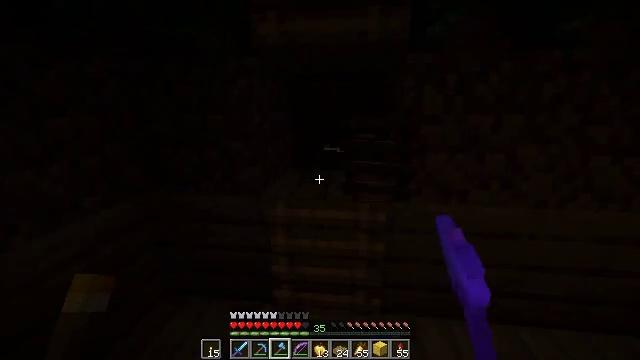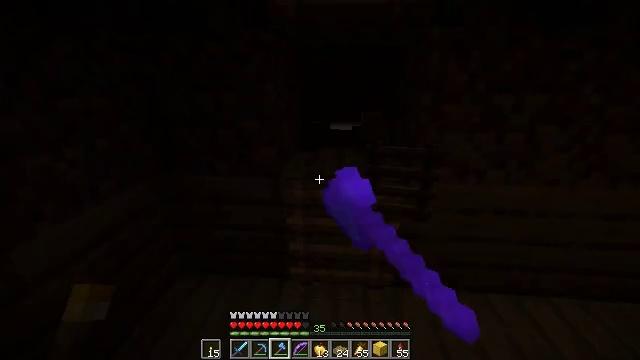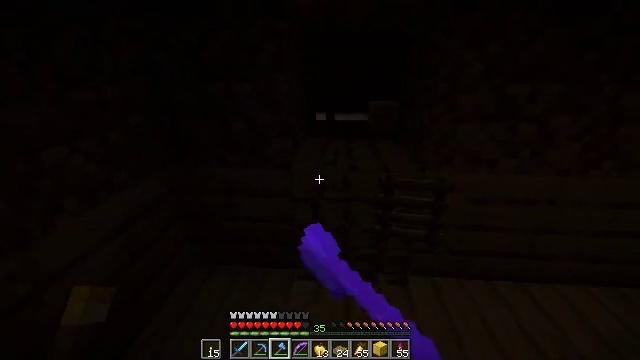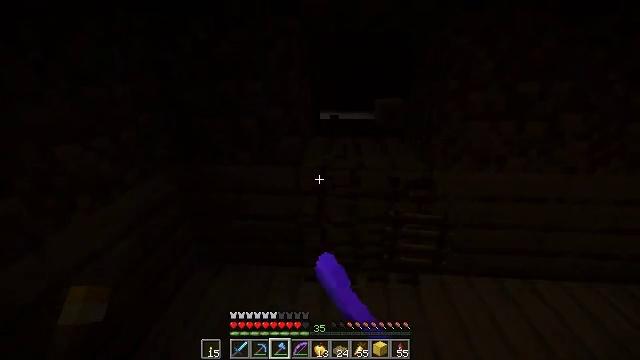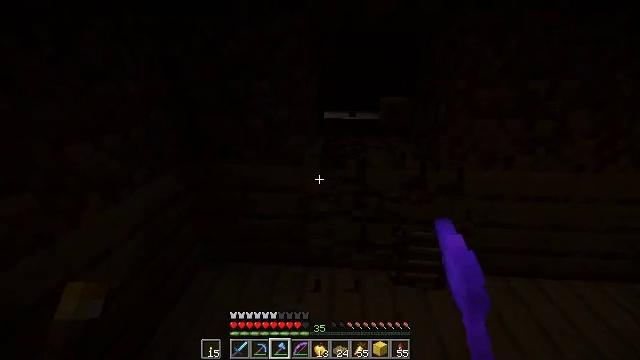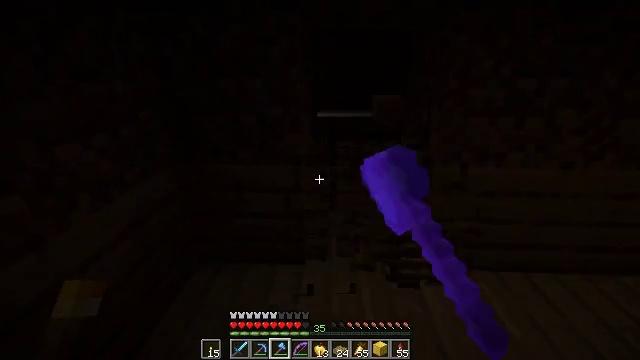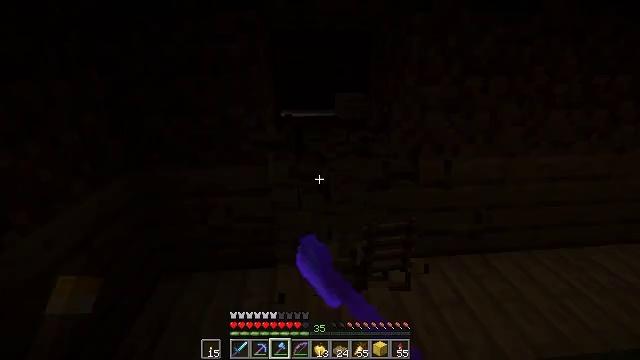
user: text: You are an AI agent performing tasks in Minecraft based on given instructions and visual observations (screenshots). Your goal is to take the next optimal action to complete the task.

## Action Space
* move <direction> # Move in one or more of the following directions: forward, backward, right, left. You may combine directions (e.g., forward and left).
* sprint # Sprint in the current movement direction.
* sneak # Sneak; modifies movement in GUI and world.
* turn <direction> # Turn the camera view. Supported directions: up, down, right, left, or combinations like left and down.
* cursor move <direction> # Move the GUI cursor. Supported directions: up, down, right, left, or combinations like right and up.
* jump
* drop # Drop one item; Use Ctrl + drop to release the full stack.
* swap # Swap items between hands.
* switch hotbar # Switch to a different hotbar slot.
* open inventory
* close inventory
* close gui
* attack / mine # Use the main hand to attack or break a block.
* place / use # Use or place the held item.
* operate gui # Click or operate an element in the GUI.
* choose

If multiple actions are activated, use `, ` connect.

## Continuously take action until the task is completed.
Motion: motion action
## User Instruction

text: Remove the ladder from its position.
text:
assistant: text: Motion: move left, turn right and down, attack / mine
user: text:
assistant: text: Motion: turn down, attack / mine
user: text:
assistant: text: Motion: attack / mine
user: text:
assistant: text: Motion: attack / mine
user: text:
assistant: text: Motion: turn right, attack / mine
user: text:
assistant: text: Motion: turn right, attack / mine
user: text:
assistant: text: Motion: attack / mine